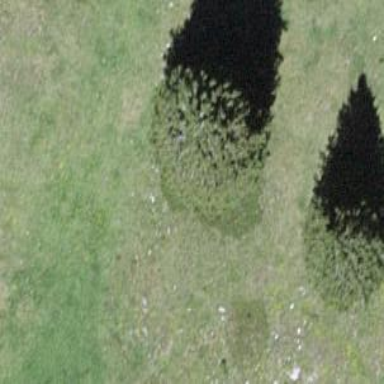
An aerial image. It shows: Needle-leaved tree in natural setting.